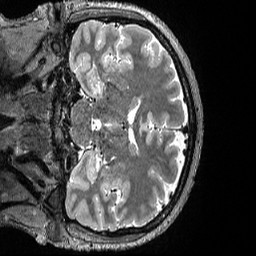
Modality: T2w
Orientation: coronal
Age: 31
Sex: male
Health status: healthy
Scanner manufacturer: siemens
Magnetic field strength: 3 T
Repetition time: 3.2 s
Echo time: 0.563 s